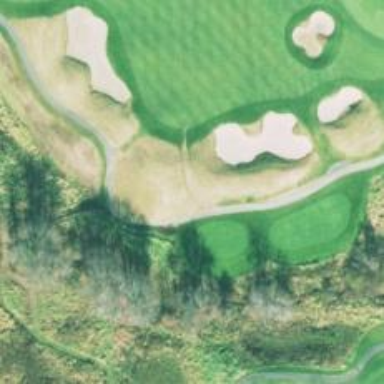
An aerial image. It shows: Path for both roads and golfers.